Question: I am very new to python programming and debugging in 'pycharm'. I want to find the value of a particular variable inside a 'if' condition and have set a 'breakpoint' , however the debugger shows that the variables are not available. Below is the screenshot of the code and the debugger:

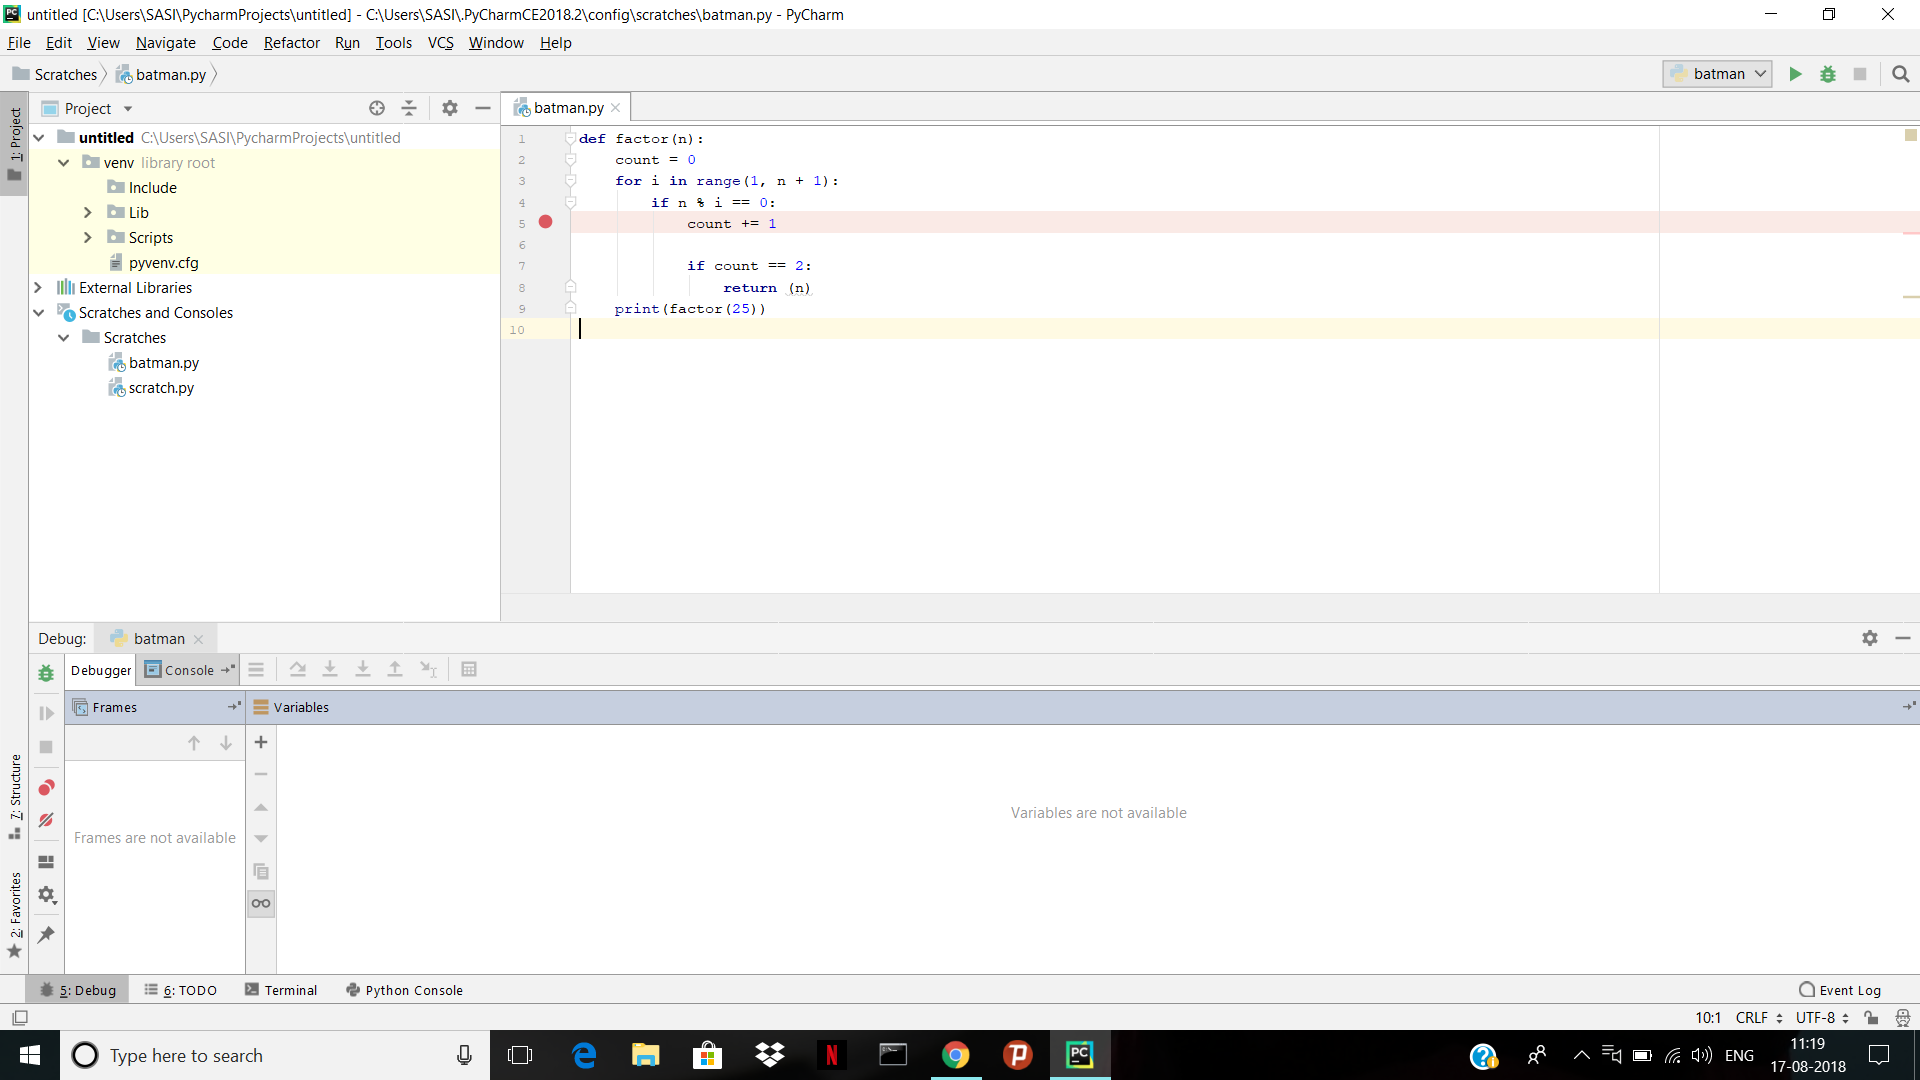
Answer: It is because you're code isn't running yet. The 'print(...)' line is the function, instead of the function. Your code can only run if something outside a function does something.
Just remove the 'tab' in front of the print statement. Like so:
'''
def factor(n):
# Your function body ...
for (...)
# Somewhere here is the return statement
print(factor(25)) # See the start of this 'print' is inline with the 'def'
'''